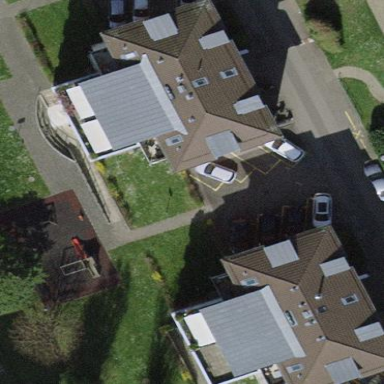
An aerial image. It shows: House with hipped roof.